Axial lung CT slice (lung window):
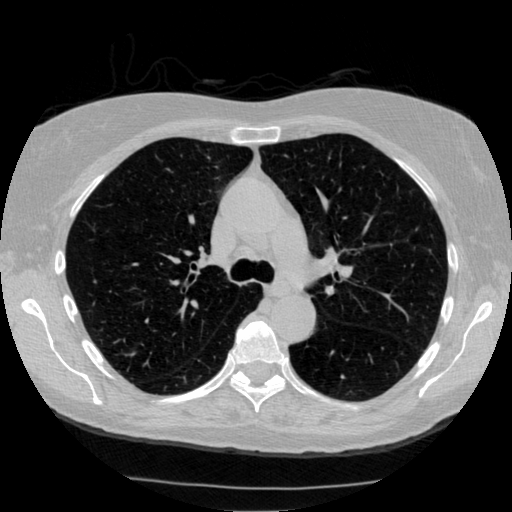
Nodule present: no